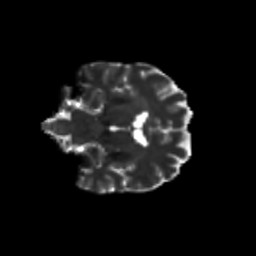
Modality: T2w
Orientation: coronal
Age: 46
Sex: female
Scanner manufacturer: siemens
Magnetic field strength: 3 T
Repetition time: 8.6 s
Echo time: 0.095 s